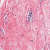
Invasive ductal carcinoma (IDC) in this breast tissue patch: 0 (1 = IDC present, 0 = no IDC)